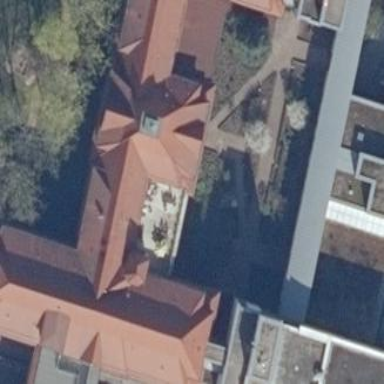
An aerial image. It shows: Hospital building.